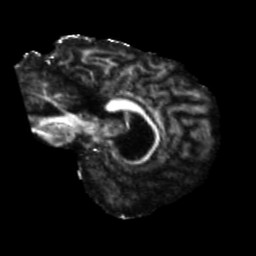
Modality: FA
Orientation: sagittal
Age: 64
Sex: male
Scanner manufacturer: siemens
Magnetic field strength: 3 T
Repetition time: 5.47 s
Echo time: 0.0854 s